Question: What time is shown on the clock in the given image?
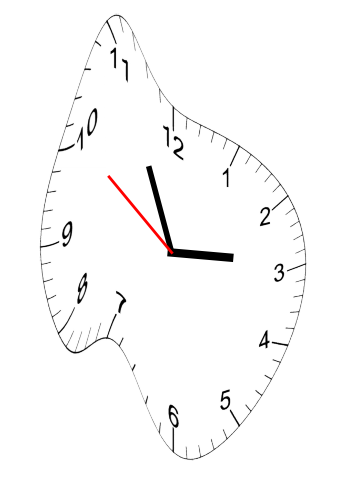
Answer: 02:55:51